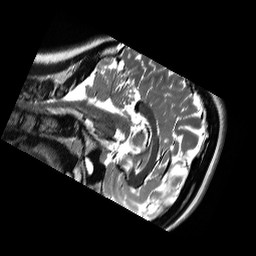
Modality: T2w
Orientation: sagittal
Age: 18
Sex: female
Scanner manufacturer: siemens
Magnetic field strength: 3 T
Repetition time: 13.52 s
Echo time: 0.088 s